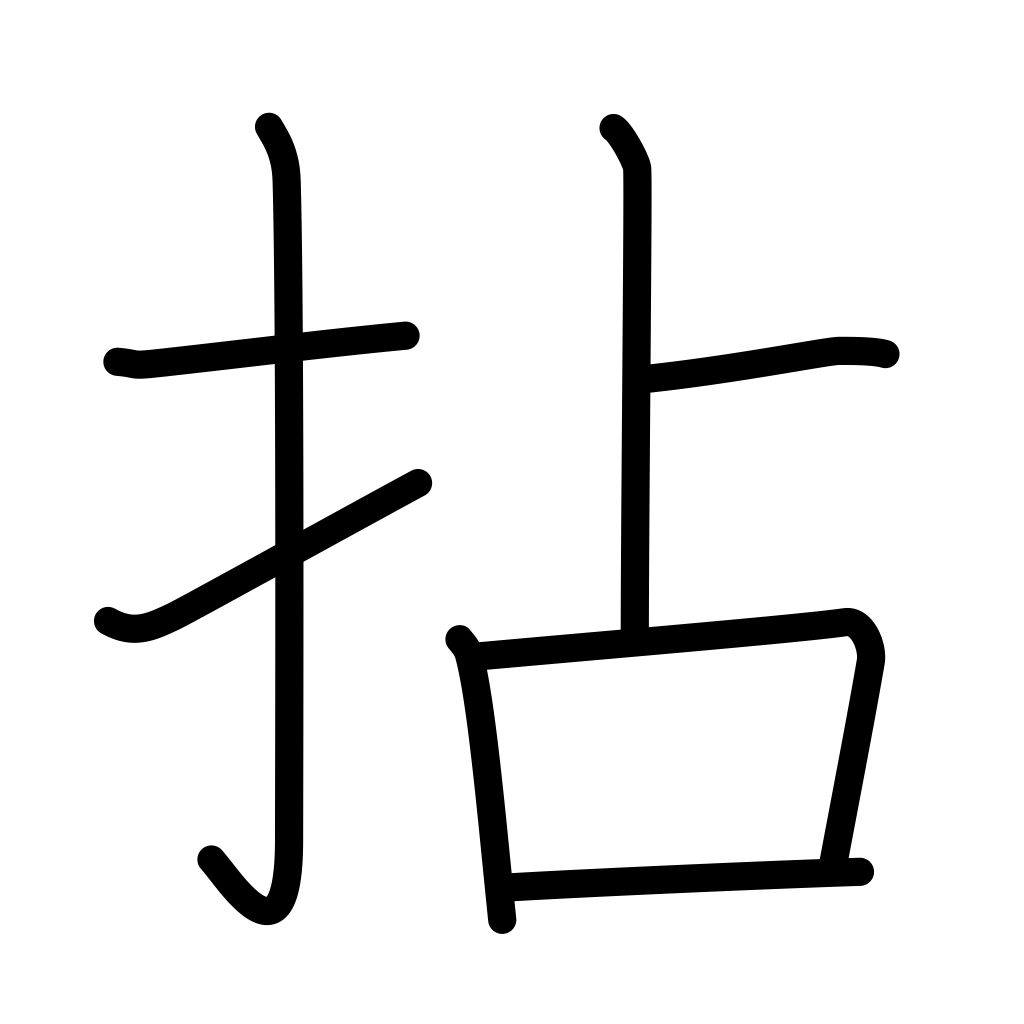
Meaning: twirl, twist, twiddle, wring